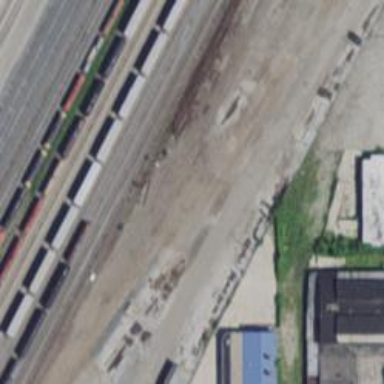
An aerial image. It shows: Railway yard.